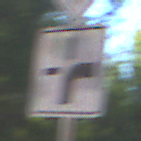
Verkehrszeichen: VerlaufVorfahrtsstrasse3
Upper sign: Vorfahrtsstrasse
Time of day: MorningAfternoon
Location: Outdoor (Suburban)
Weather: PartlyCloudy
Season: NotSpecified
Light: Natural